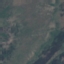
Label: HerbaceousVegetation